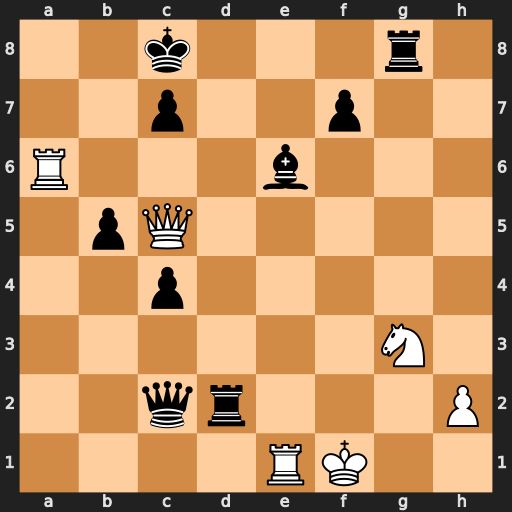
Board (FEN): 2k3r1/2p2p2/R3b3/1pQ5/2p5/6N1/2qr3P/4RK2
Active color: w
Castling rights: -
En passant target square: -
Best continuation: Ra8+ Kd7 Qxb5+